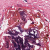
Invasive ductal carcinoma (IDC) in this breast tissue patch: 0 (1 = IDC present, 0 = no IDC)